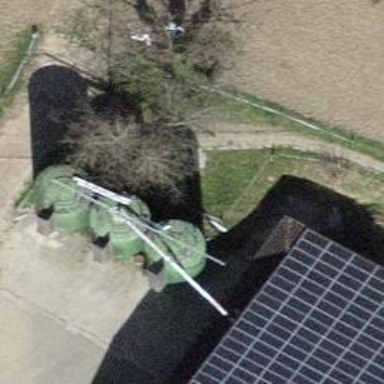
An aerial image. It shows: Silo.